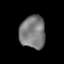
Tissue: lung
Cell type: Myeloid cells
Senescence score: 0.6134
Nuclear area (px): 826
Mean DAPI intensity: 123.14